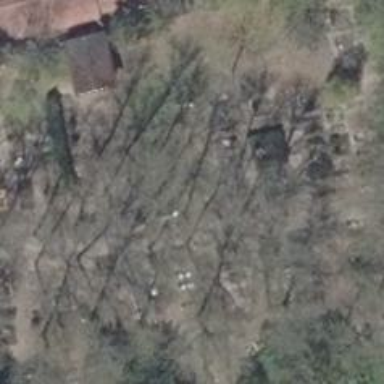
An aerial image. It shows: Grave yard.